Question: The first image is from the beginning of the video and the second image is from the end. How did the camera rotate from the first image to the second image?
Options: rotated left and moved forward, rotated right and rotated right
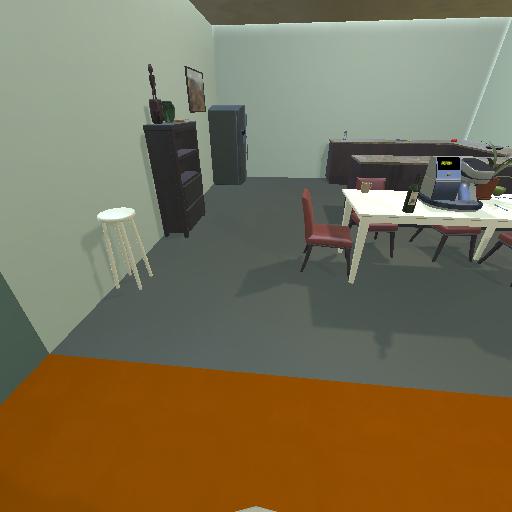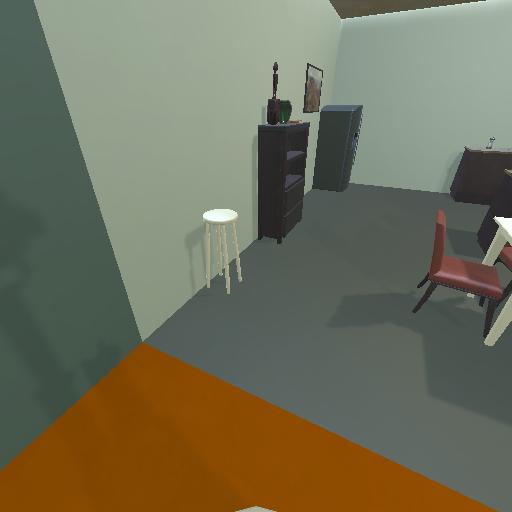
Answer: rotated left and moved forward